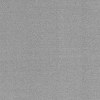
Atmospheric dust classification: dusty